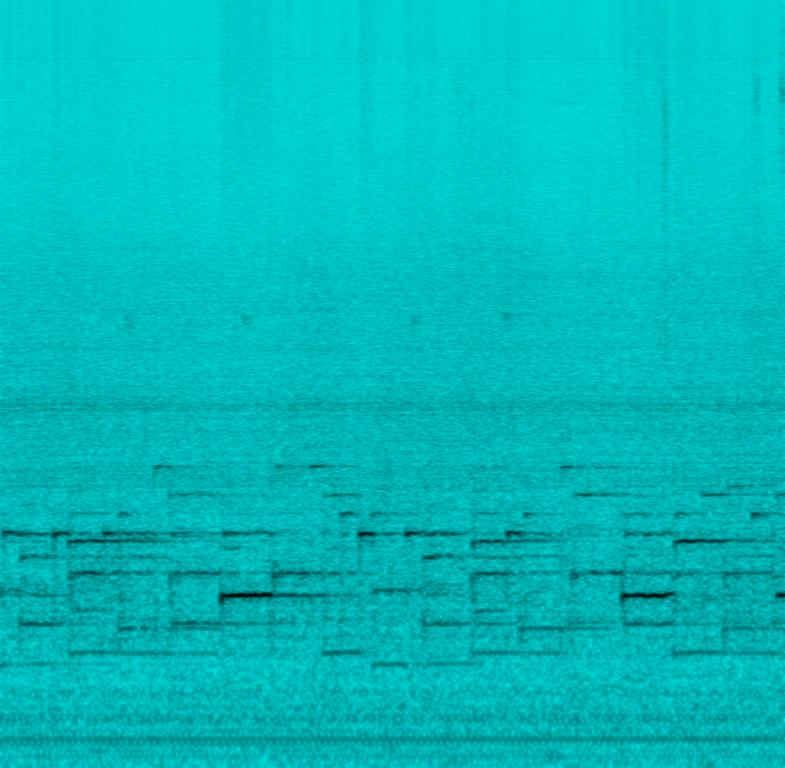
This music is instrumental. The tempo is medium with an electronic xylophone melody. The audio is of inferior quality and it sounds like it is being played outdoors. There are ambient nature sounds like birds chirping, a car engine, a loud thud and people’s voices.